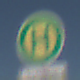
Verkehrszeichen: Haltestelle
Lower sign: ZeitangabenMitBeschraenkungAufWochentage5
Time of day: MorningAfternoon
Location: Outdoor (Nature)
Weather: Clear
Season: NotSpecified
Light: Natural